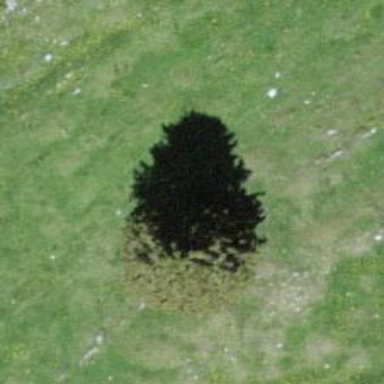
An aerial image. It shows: Needle-leaved tree in nature.